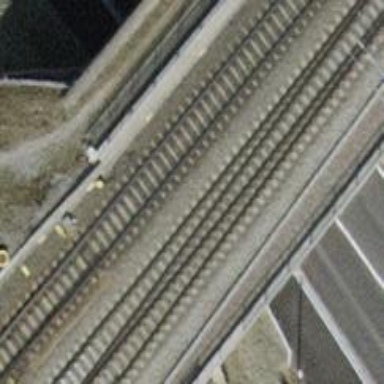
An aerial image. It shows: Single-track railway bridge with electrified contact line.